Field crop: tomato
Growth stage: 1
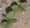
Species: solanum